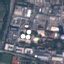
Land use / land cover: Industrial